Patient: sex M, age 50
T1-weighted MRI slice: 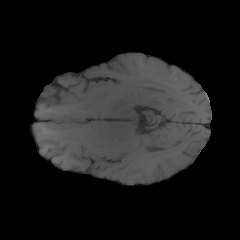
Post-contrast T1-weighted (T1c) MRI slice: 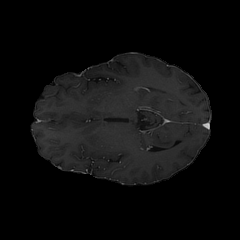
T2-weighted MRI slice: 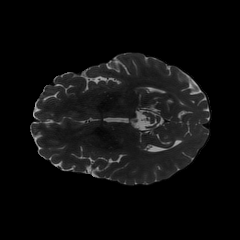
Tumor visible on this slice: no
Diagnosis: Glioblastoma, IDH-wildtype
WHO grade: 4